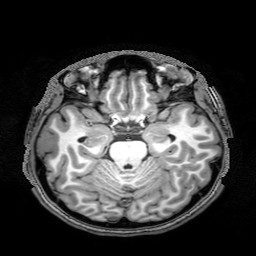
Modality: T1w
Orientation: axial
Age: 26
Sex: female
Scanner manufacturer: philips
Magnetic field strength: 3 T
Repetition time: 8.135 s
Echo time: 3.72 s